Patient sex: F
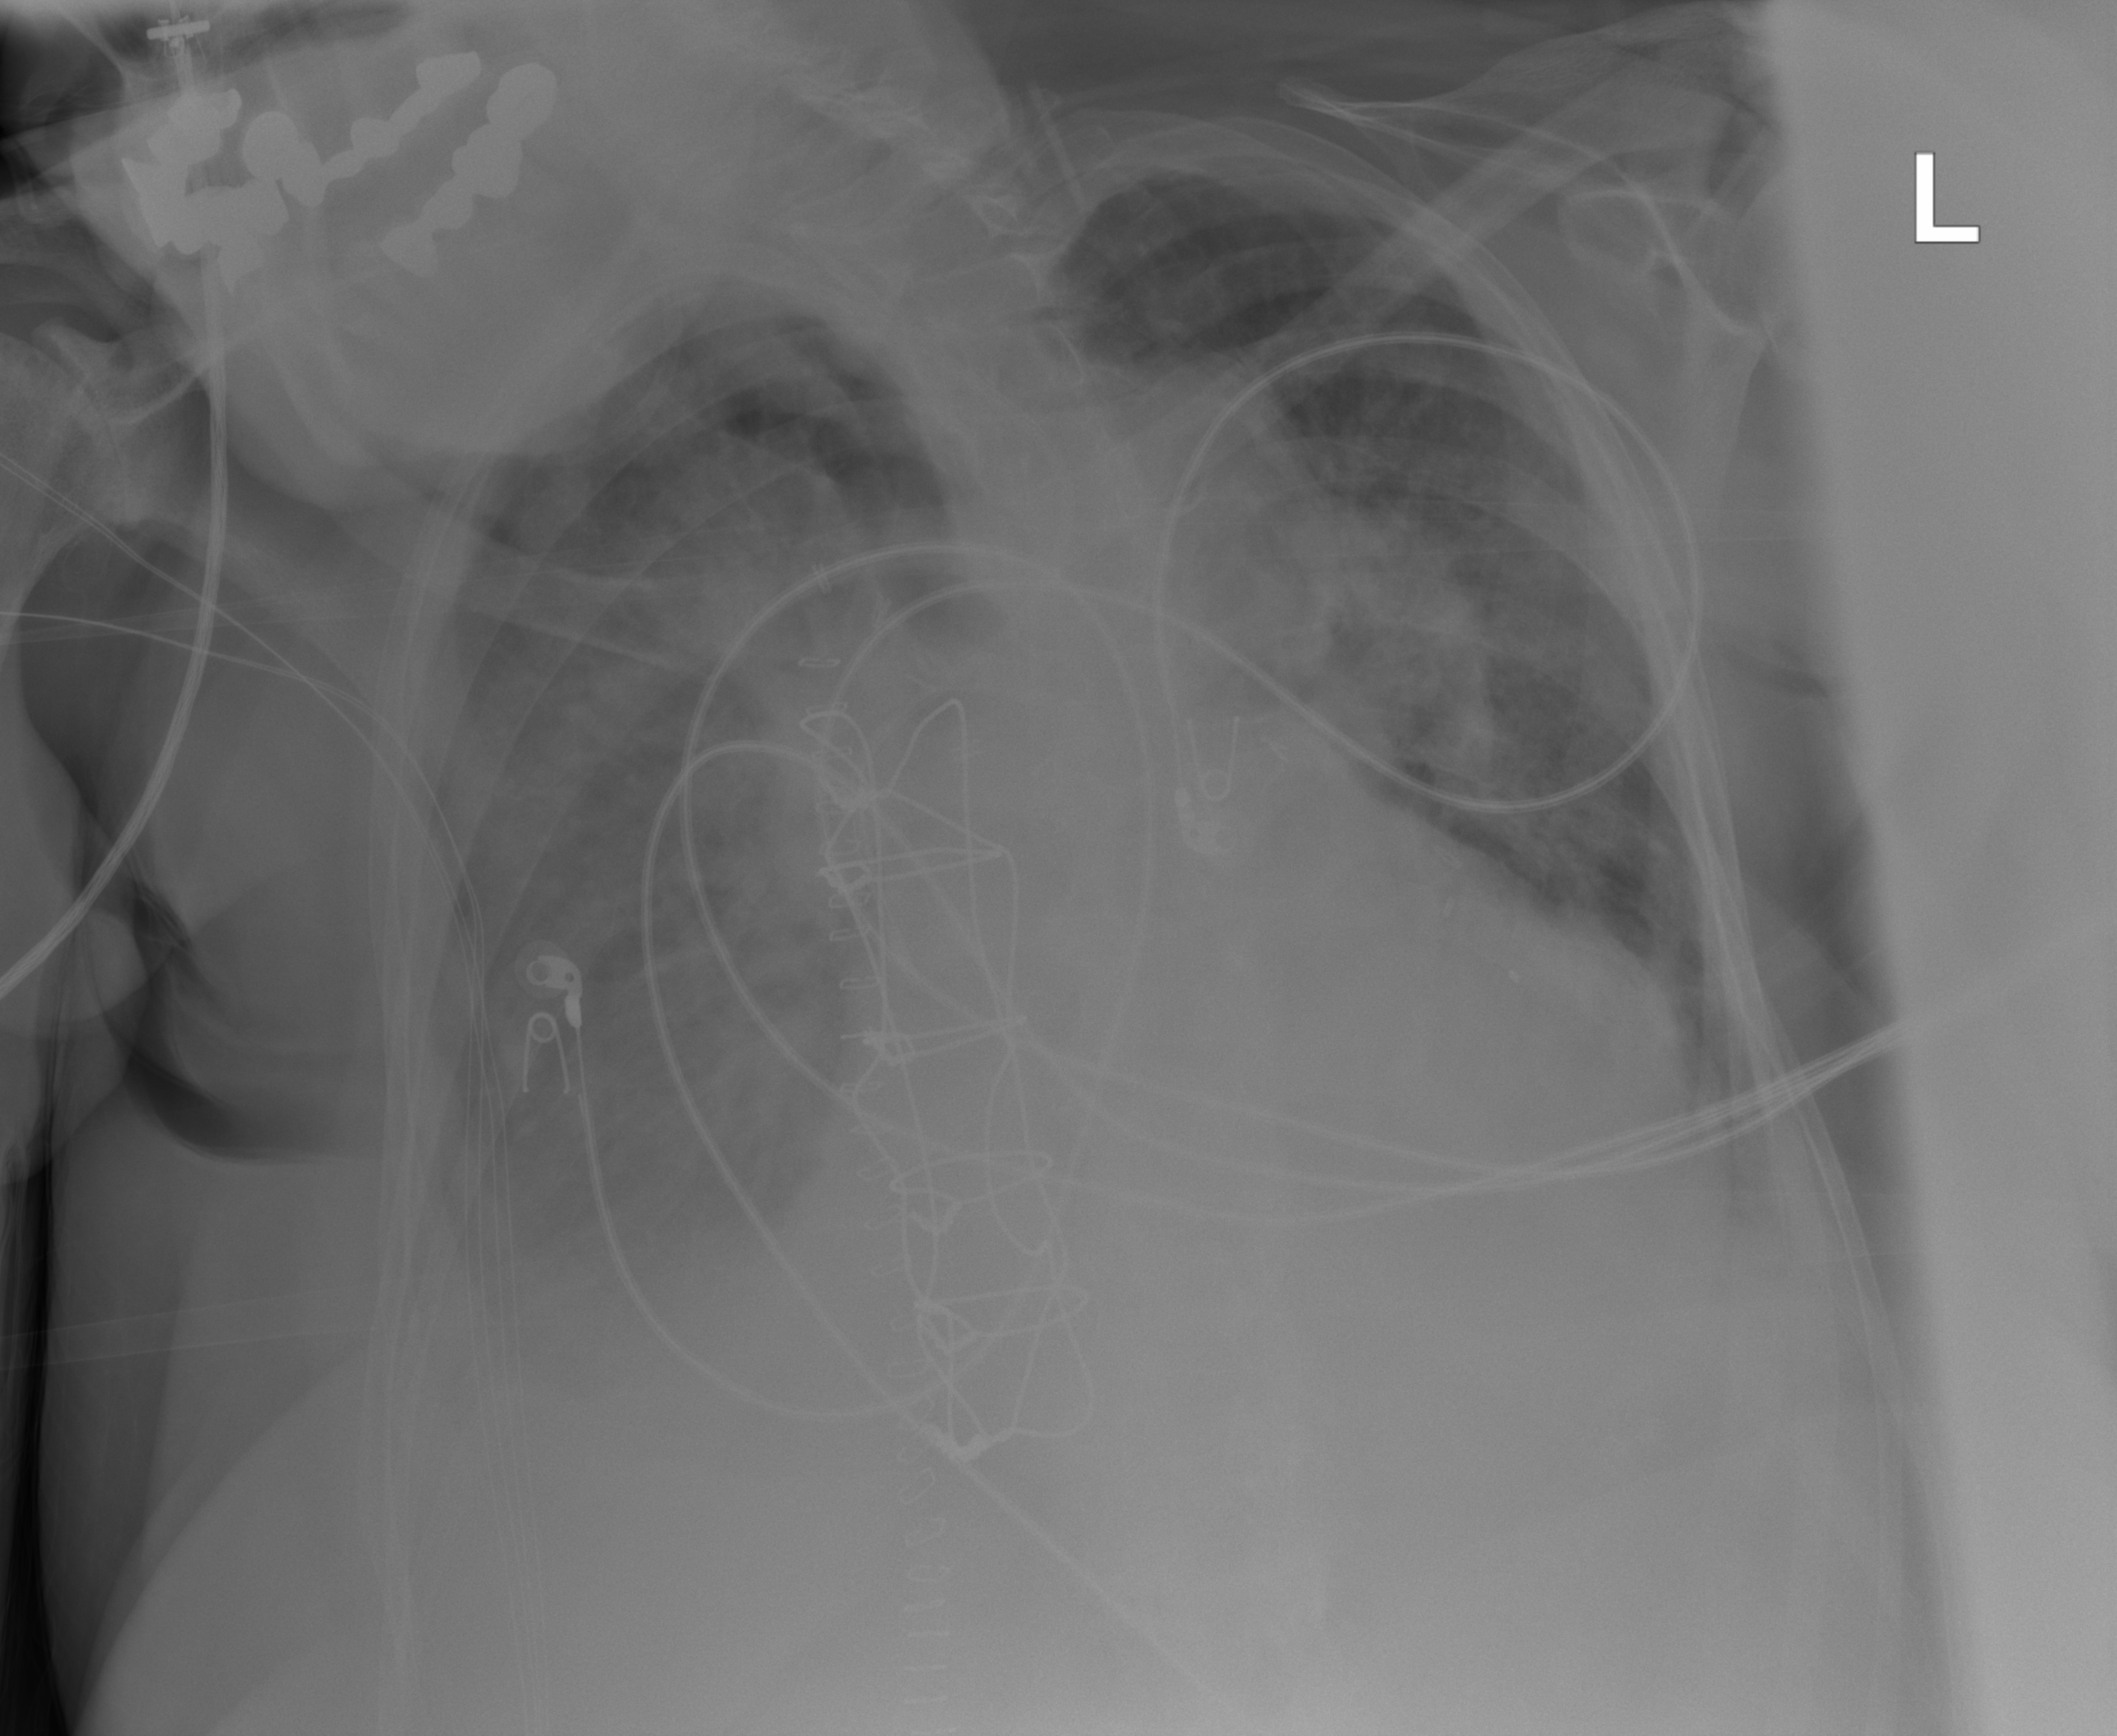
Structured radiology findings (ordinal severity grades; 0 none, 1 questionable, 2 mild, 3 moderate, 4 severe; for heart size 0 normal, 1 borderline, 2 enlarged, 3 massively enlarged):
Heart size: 2
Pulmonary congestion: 2
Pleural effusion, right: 3
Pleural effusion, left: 0
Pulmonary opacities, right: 1
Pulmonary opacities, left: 0
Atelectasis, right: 3
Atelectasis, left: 2